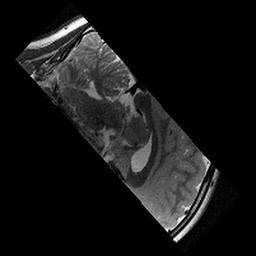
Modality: T2w
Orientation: sagittal
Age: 8
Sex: female
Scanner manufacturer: siemens
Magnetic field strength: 3 T
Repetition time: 9.23 s
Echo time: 0.067 s